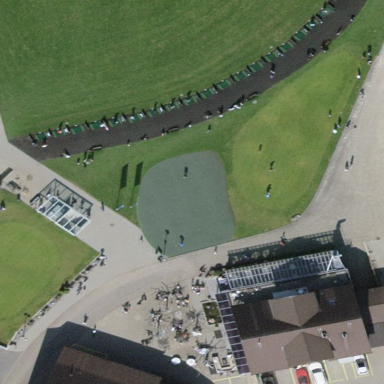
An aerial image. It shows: Artificial turf golf green on pitch.